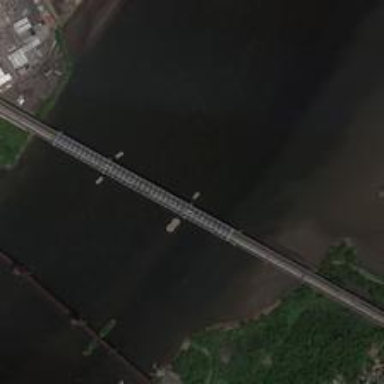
Long bridges across the river connect two banks decorated by dense woods .